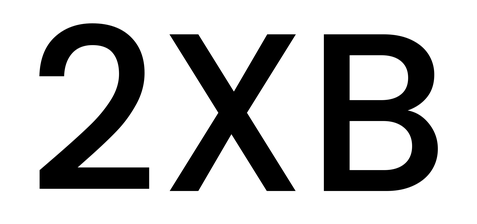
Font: Poppins-Medium